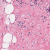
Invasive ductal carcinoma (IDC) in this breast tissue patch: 0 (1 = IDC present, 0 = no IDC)